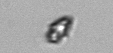
Label: Heterocapsa_rotundata